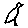
Label: bird